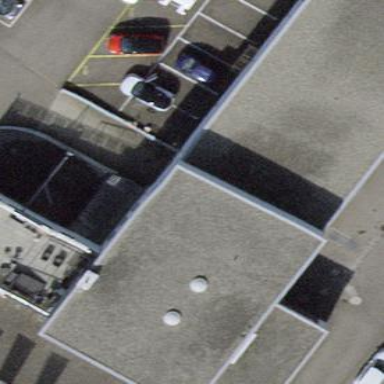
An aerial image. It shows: Building housing car shop.